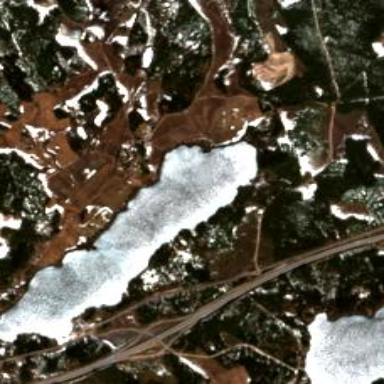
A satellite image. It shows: Serene lake.